Question: I am trying to insert some Options to select which are taken from DB and are being placed also to a jQuery code. I used json_encode, but that did not fix all the problems.
Basically, the / are escaped and there are only single quotes, which is good, but it places double quote at the start and at the end of the string:
Sample code that I see in console:
'''
"<div style='display: inline-block; width: 30%;'>"+
"Article categories:"+
"<br>"+
"<select name='article_cat' class='textbox' style='width:250px;'>"<option value='1'>Random<\/option>
"</select>"+
"</div>"+
'''
With this error code in console:
'''
Uncaught SyntaxError: Unexpected identifier
'''
This is the jQuery code in PHP file itself:
'''
var options4 = {
dataType: 'json',
success: function(output) {
$("... BLA BLA BLA .... 40 lines of code....."+
"<div style='display: inline-block; width: 30%;'>"+
"Article categories:"+
"<br>"+
"<select name='article_cat' class='textbox' style='width:250px;'><?php echo json_encode($art_catlist); ?></select>"+
"</div>"+
"Bla bla bla .... another 20 lines of code"+
"</div>").insertBefore("#new_background_header");
Some more jQuery code......
}
'''
Does somebody have idea why that happens?
This code creates the list of options (it has to be usable in PHP too, so cant really change it a lot):
'''
while ($data = dbarray($result)) {
$art_catlist .= "<option value='".$data['article_cat_id']."'>".$data['article_cat_name']."</option>
";
}
'''
Screen from console:

Ps.: Why you remove Hi at the start of the message? Wanted to say Hi and thanks for every help. Now it seems that I am being rude :(
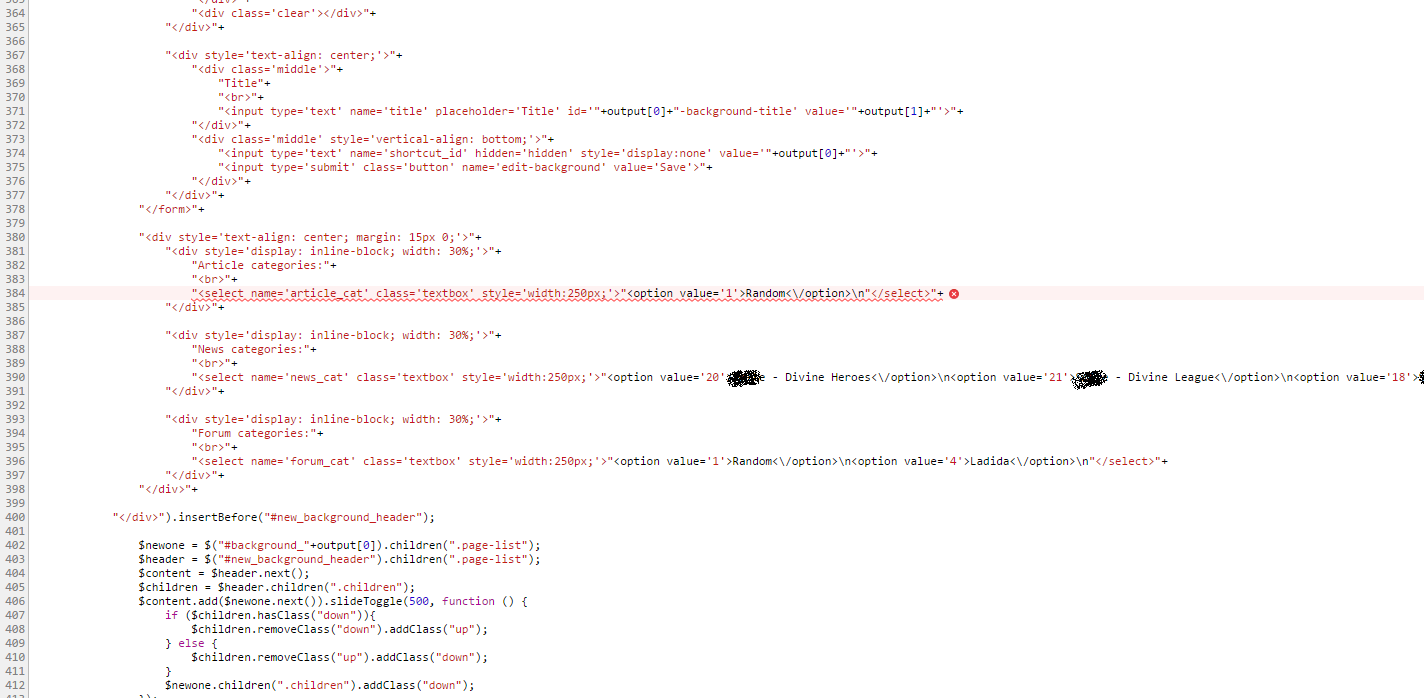
Answer: - '$art_catlist' -- is a string in PHP. Its contents is: '<option value='1'>Random<\/option>'. - 'json_encode($art_catlist)' -- produces JSON-representation of this string, i.e. the result contains double-quotes. The of the string is: '"<option value='1'>Random<\/option>"'- '"<select name='article_cat' class='textbox' style='width:250px;'><?php echo json_encode($art_catlist); ?></select>"' -- produces the following output: '"<select name='article_cat' class='textbox' style='width:250px;'>"<option value='1'>Random<\/option>"</select>"'."Simplified", JavaScript sees the following tokens: '"some string"<option value' ...So in JS you have a string literal, then comparison operator, then an identifier, then (and this is the syntax error in JS) space and another identifier.
---
The simplest solution is to add string concatenation, which is run by JS.
PHP code:
'''
"<select name='article_cat' class='textbox' style='width:250px;'>"
+ <?php echo json_encode($art_catlist); ?>
+ "</select>"
'''
Another way is to <URL>.